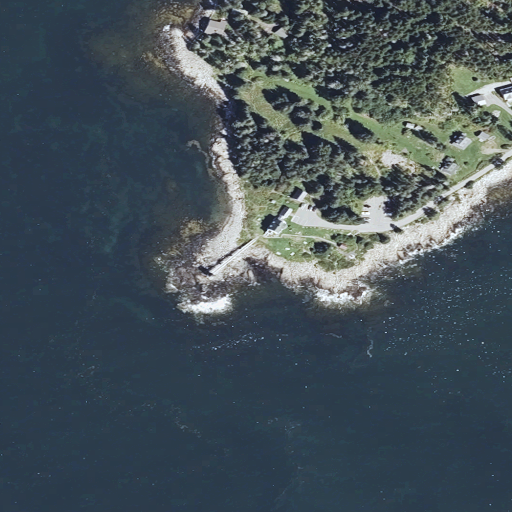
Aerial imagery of cape in Maine named Marshall Point containing open water, herbaceous wetlands, evergreen forest, medium intensity development, barren land, low intensity development, high intensity development, grassland, mixed forest, and open development